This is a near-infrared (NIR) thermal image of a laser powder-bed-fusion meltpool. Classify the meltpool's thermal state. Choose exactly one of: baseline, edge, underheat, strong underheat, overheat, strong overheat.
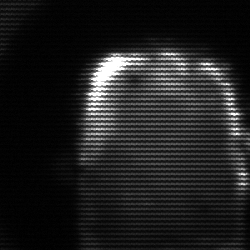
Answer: baseline